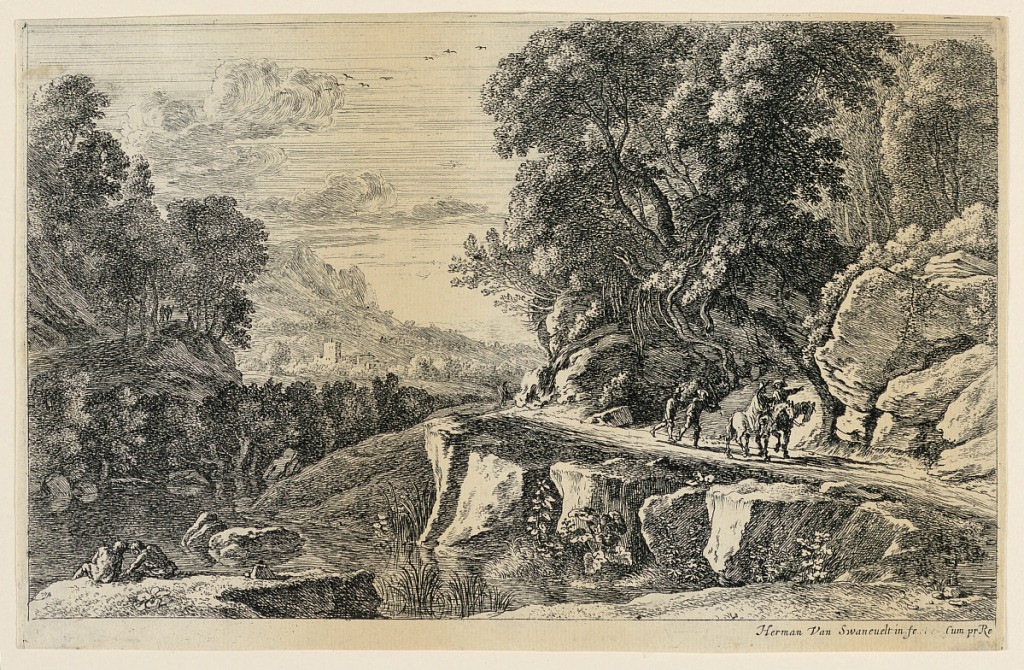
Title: The Two Cavaliers
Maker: Herman van Swanevelt, ca. 1600 - 1655, Dutch, active Paris and Rome
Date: ca. 1635
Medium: Engraving on paper
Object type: Print
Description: A mountain landscape with a narrow road on right. On the road are two men on horseback and three men walking. In mid-distance, right and left, and in background, trees. In left foreground, two men seated with their backs turned toward spectator. Inscribed, lower right: "Herman van Swaneuelt in fec. et ex. cum pr. Re."